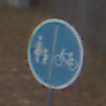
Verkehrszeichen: GetrennterRadUndGehwegRadwegRechts
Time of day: MorningAfternoon
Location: Outdoor (Nature)
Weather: Overcast
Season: NotSpecified
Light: Natural